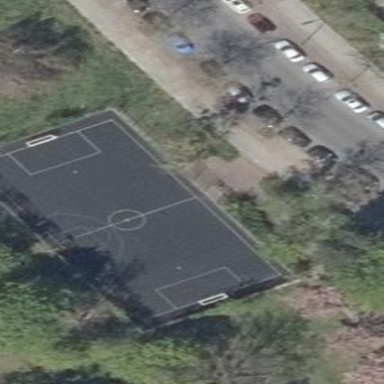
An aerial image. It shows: Soccer pitch with tartan surface for leisure land.